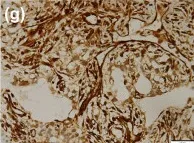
Vimentin.
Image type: pathology (immunostaining)